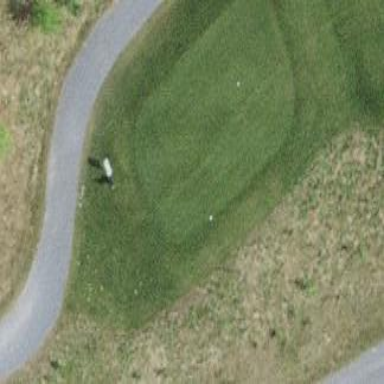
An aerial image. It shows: Golf tee.